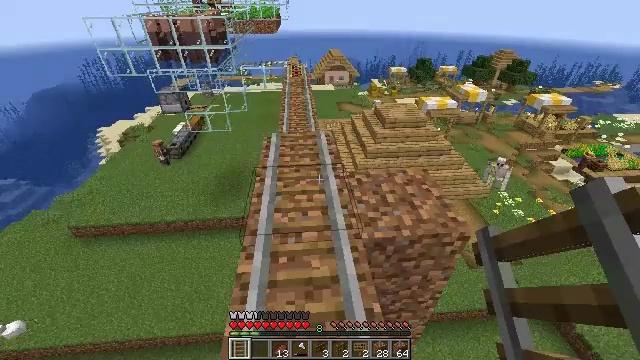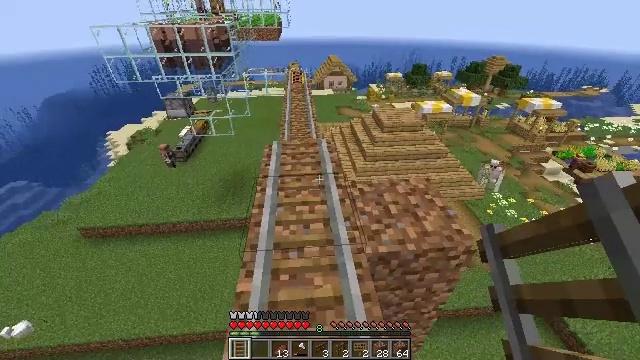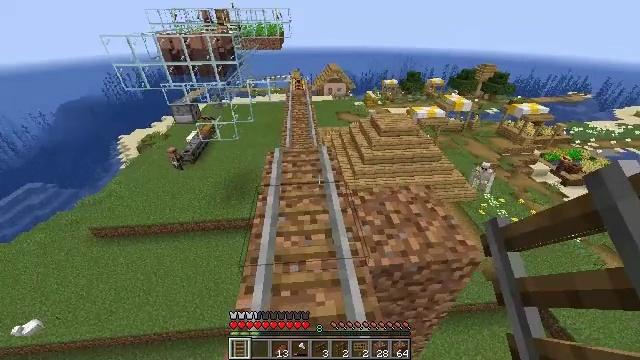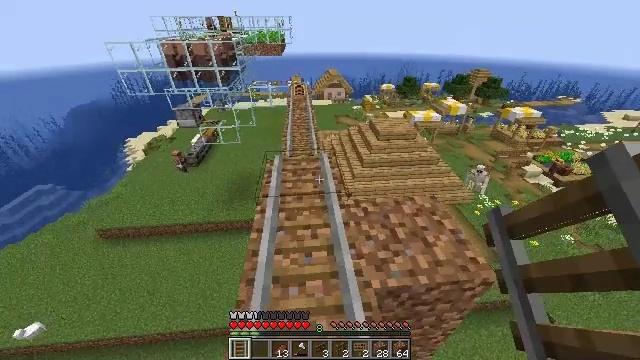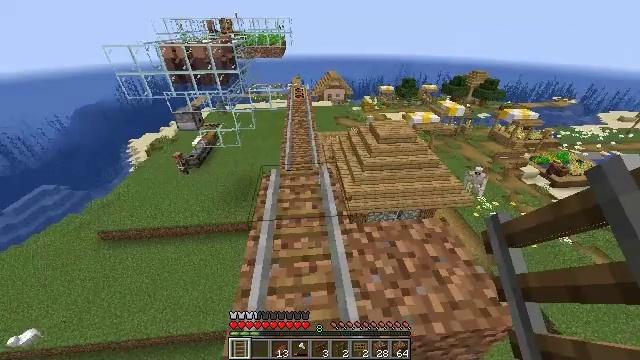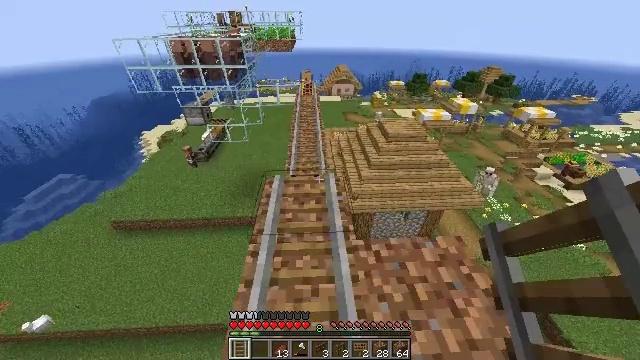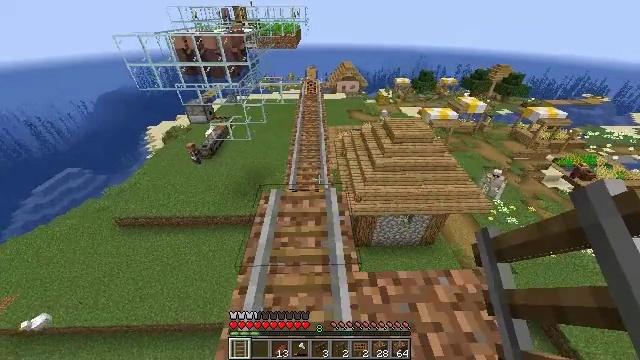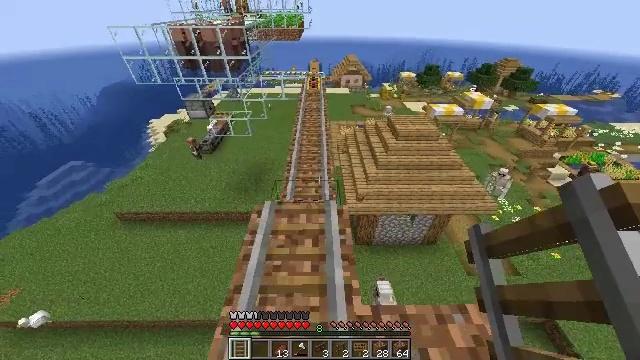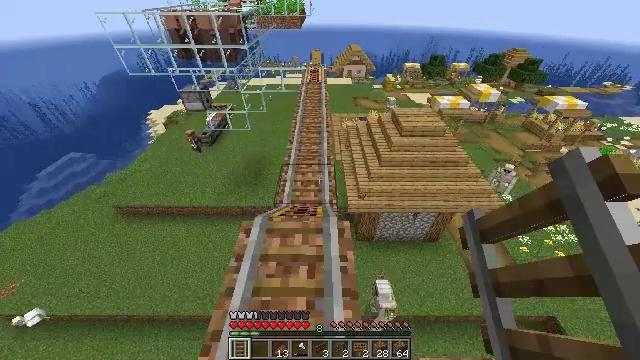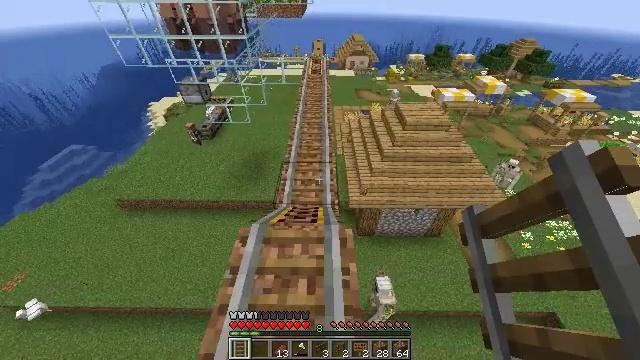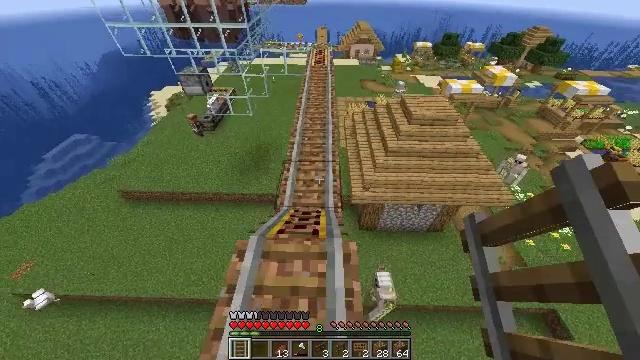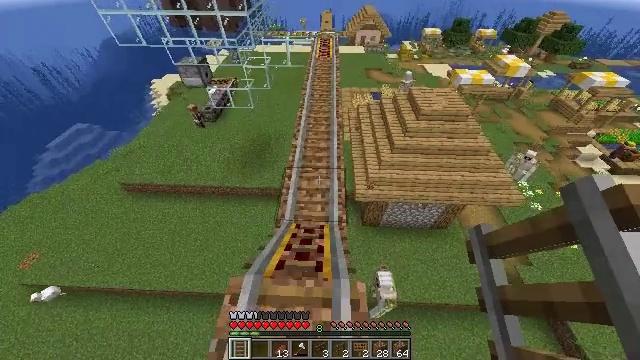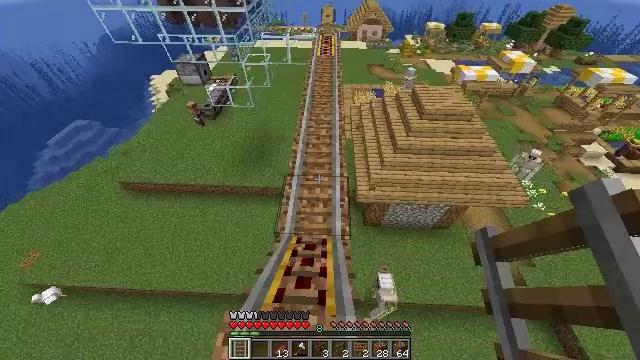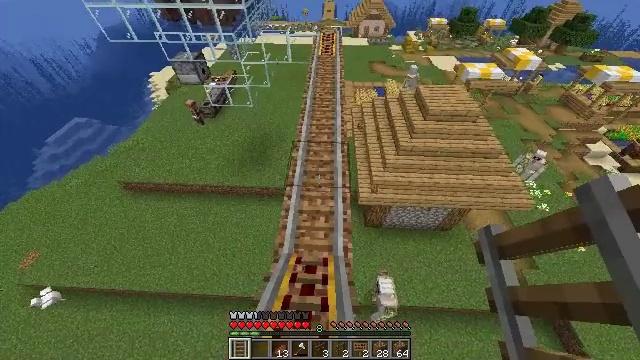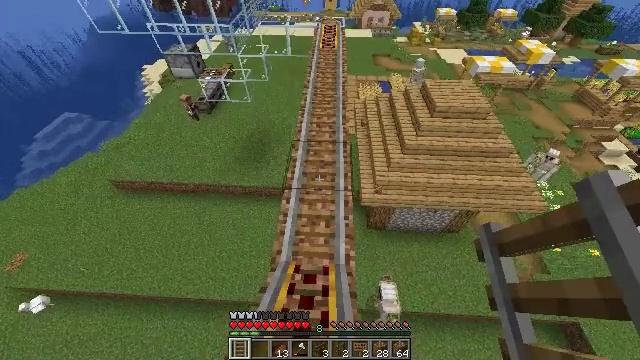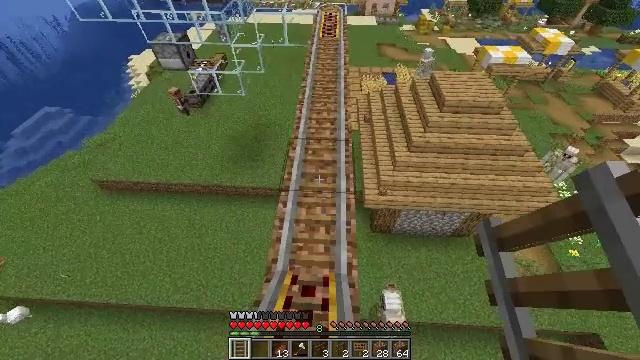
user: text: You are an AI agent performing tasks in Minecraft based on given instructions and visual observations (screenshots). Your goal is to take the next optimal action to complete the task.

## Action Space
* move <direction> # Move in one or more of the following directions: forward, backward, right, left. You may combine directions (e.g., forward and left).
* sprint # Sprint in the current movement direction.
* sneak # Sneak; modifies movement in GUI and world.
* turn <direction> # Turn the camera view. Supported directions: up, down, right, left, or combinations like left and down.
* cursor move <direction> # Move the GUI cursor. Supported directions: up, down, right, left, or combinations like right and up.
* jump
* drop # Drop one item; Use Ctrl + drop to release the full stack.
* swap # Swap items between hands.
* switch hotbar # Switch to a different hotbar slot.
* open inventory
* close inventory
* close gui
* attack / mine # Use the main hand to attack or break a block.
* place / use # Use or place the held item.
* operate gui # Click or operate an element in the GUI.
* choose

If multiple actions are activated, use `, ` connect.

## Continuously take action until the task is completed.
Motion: motion action
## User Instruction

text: Break the powered rail to collect it.
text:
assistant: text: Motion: move forward, sprint
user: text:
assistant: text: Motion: move forward, sprint
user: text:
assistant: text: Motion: move forward, sprint
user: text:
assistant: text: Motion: move forward
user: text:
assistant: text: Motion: move forward, turn left and down
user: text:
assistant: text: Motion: move forward, sprint, turn left
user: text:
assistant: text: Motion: move forward, sprint, turn down
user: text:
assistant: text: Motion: move forward, sprint, turn down
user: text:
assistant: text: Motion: move forward, turn down
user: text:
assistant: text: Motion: move forward, turn down
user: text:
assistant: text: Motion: move forward, turn left and down
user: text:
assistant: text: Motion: move forward, turn down
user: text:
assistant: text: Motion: no_op
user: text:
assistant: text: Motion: no_op
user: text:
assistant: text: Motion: no_op
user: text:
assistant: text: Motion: no_op
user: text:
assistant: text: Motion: no_op
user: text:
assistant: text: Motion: no_op
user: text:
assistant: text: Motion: no_op
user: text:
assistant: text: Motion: no_op
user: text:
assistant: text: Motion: no_op
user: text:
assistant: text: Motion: no_op
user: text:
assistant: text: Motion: no_op
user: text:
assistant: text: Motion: no_op
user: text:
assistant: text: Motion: no_op
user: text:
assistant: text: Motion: no_op
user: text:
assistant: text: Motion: no_op
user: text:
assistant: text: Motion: no_op
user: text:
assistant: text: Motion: turn left
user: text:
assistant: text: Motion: turn left